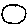
Label: circle